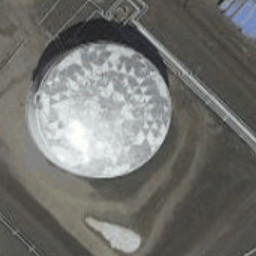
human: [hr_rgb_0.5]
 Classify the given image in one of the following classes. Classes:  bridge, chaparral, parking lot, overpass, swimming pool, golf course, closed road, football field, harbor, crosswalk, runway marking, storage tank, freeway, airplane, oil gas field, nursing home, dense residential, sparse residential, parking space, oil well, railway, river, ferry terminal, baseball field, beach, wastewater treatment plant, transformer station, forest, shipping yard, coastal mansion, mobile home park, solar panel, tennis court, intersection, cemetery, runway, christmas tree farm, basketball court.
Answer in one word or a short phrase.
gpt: storage tank